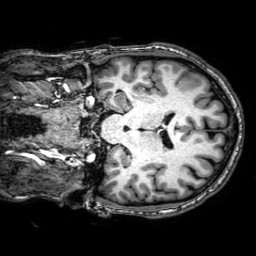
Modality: T1w
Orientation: coronal
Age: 29
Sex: male
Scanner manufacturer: philips
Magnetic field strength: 3 T
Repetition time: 8.2 s
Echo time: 0.0037 s